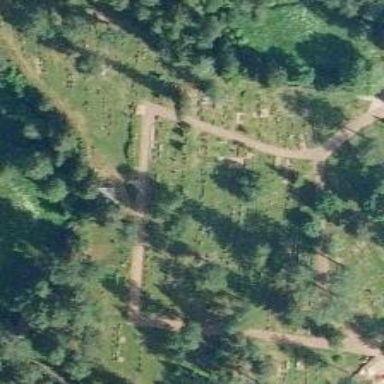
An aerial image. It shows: Cemetery.